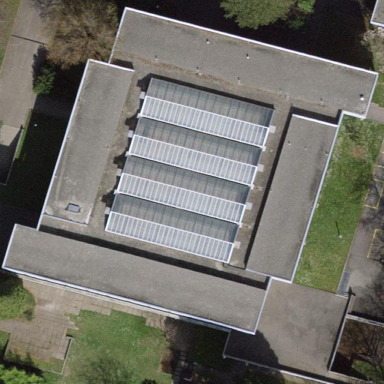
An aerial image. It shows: School building.